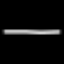
Label: line